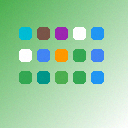
Screen state: on